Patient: sex F, age 58
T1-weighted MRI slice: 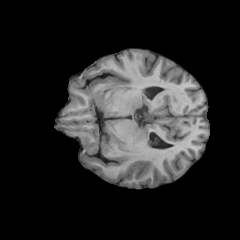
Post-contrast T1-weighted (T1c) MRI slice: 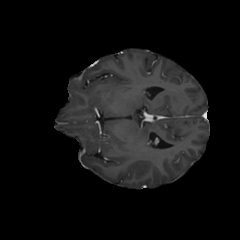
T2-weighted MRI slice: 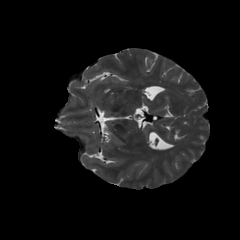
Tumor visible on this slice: no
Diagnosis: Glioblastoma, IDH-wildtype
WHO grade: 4